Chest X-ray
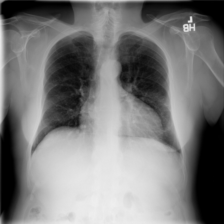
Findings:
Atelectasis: negative
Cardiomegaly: negative
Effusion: negative
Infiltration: negative
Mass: negative
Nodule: negative
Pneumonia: negative
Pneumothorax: negative
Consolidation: negative
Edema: negative
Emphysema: negative
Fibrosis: negative
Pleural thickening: negative
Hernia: negative